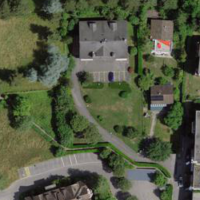
EUNIS habitat code: 54
Species observed at this site:
Plantago major